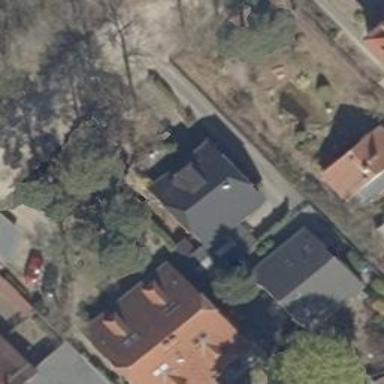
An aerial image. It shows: Half-hipped roof house.